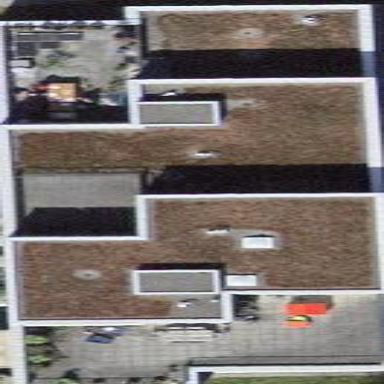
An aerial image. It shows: Residential building.